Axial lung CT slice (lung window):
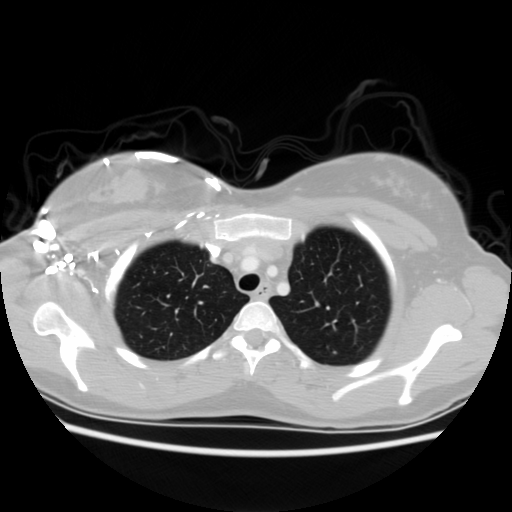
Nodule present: no